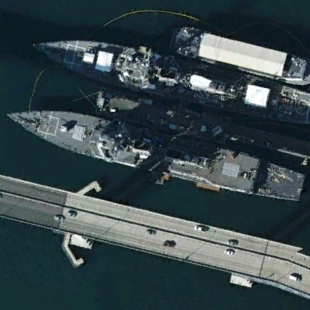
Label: destroyer